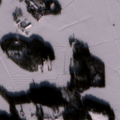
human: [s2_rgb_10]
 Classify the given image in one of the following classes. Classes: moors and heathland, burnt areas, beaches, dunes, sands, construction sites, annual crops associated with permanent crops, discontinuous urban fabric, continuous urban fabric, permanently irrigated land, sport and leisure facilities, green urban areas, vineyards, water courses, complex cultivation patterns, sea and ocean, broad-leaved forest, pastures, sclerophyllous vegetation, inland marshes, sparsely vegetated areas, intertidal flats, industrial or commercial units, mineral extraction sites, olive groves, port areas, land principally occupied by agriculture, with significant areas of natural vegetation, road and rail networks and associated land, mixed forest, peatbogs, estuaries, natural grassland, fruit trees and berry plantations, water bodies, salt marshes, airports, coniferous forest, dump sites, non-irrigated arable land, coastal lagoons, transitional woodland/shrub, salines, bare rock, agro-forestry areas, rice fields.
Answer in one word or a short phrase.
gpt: non-irrigated arable land, coniferous forest